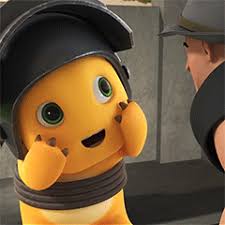
Label: nailong